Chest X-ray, PA view. Patient: 62 years old, sex F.
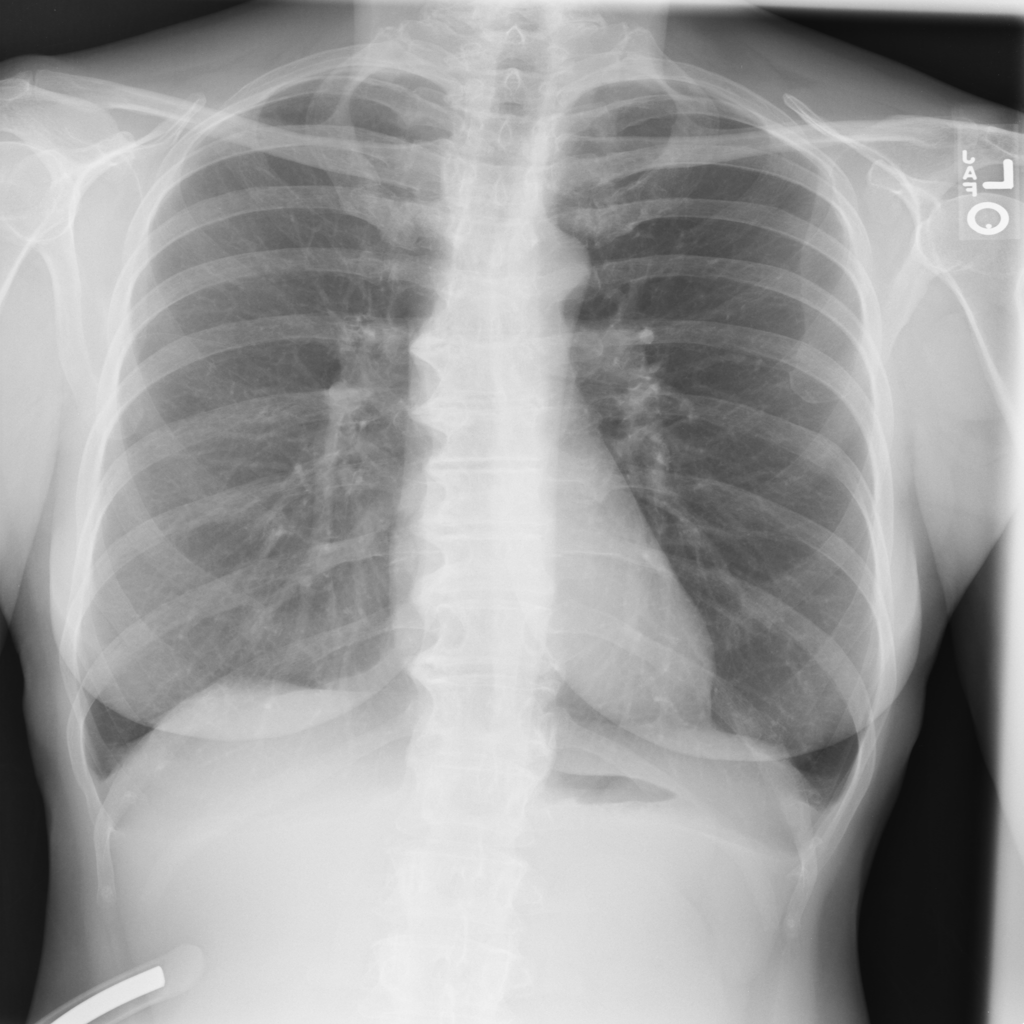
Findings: No Finding